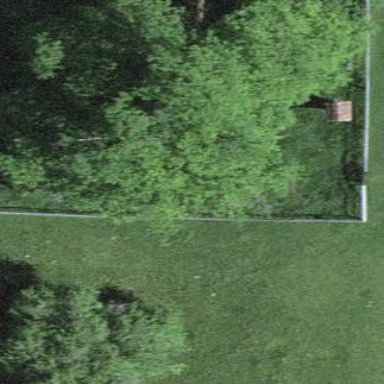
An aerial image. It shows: Fence is in the image.